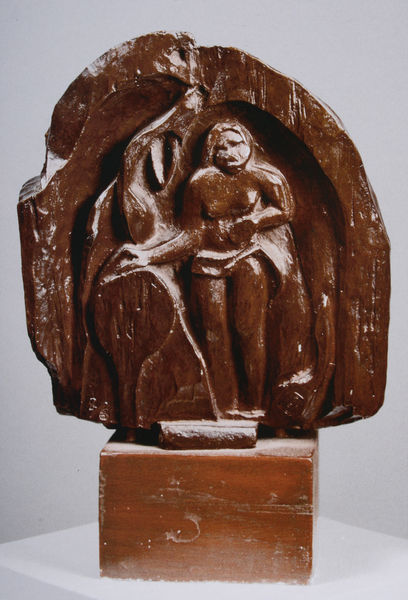
Titel: Maske einer Tahitianerin (Tehura)
Künstler: Paul Gauguin
Standort: Saarbrücken
Institution: Saarland Museum, Stiftung Saarländischer Kulturbesitz
Schlagwörter: baum, dunkel, felsen, hand, kopf, mann, nackt, schatten, weiß, frauen, grob, menschen, sitzen, braun, brust, frau, grau, hell, holz, licht, orange, dach, rot, tuch, arme, gesicht, mensch, sockel, stehen, stein, hände, natur, figur, haare, mantel, sitzend, paar, personen, höhle, schultern, oval, rund, skulptur, statue, ton, beine, relief, brüste, zwei, abstrakt, hellbraun, modern, monochrom, figuren, glanz, lesen, glänzend, lack, stufe, bronze, glatt, nackte, plastik, podest, knie, abstrahiert, foto, fotografie, nische, buch, eckig, münchen, schnitt, beten, schnitzerei, halbrund, wachs, schoss, quader, einfarbig, leid, rotbraun, struktur, siena, block, maria, aufgeschlagen, glasiert, glasur, lackiert, kleinkunst, weinend, geborgen, podeste, archaisch, josph, barlach, btraun, leidene, terrakote, zwei sockel